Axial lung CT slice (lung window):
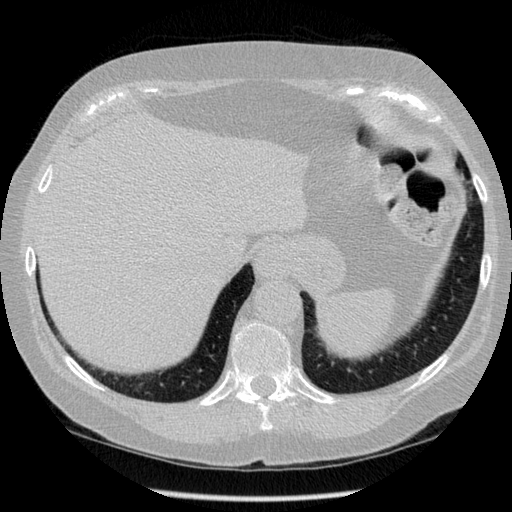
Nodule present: no